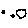
Label: circle